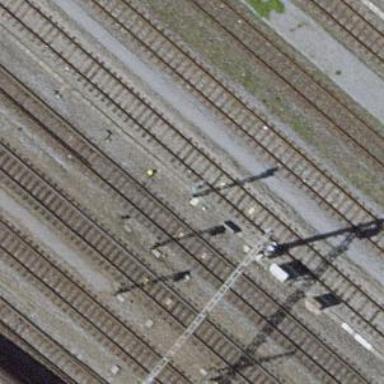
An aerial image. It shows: Railway with electrified contact lines.